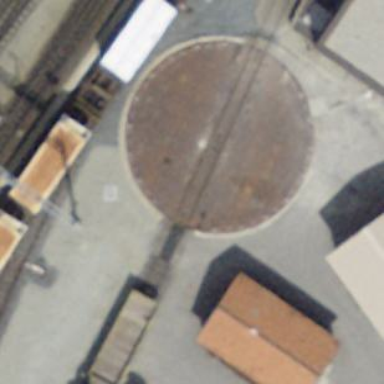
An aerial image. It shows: Yard with one track and railway turntable.